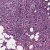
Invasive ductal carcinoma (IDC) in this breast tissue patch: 1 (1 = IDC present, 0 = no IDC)